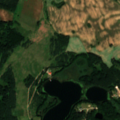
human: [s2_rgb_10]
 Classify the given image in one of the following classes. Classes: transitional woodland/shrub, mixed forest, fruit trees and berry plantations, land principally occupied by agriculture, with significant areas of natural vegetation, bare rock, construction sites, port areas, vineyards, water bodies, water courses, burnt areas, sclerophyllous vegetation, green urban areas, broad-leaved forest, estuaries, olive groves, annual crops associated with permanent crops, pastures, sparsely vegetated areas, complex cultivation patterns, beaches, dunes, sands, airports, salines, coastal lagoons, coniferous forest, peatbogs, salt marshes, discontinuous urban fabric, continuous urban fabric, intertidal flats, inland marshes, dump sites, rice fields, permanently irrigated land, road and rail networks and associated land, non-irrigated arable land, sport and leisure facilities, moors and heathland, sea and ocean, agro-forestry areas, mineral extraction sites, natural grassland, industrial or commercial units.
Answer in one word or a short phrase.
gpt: non-irrigated arable land, land principally occupied by agriculture, with significant areas of natural vegetation, coniferous forest, mixed forest